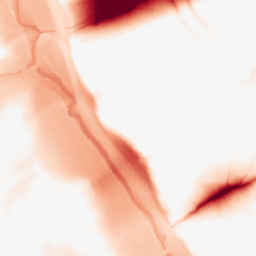
Category: morphological
Decomposition family: tophat
Decomposition parameters: size: 50
mode: black
Upsampling method: lanczos
Upsampling parameters: scale: 8
Upsampling scale: 8